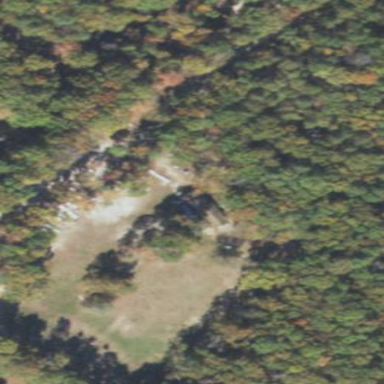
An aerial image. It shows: Picnic site for tourists.